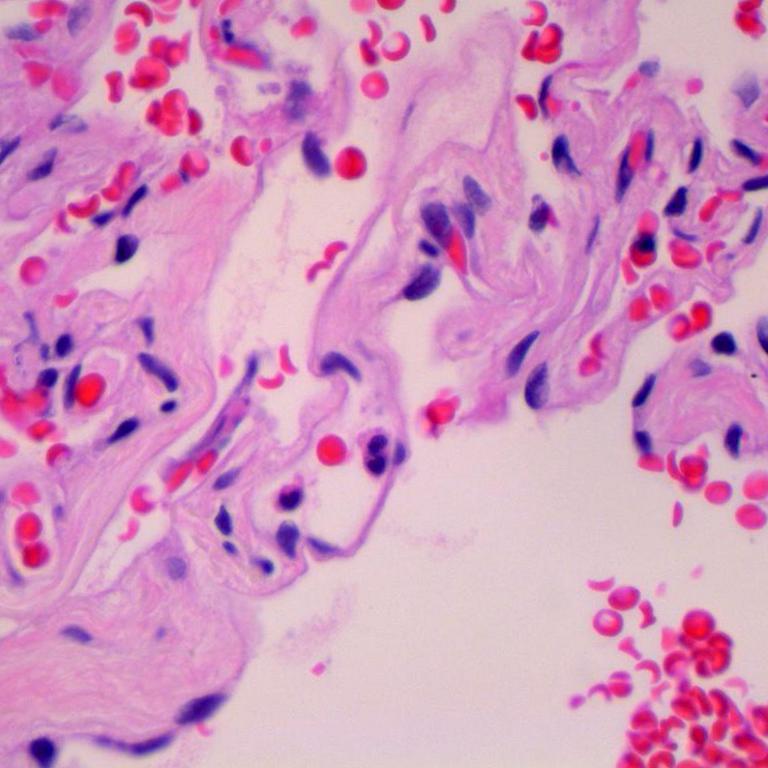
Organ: lung
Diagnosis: benign